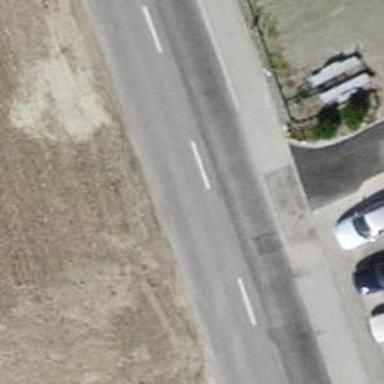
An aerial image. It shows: Tertiary road with asphalt surface.